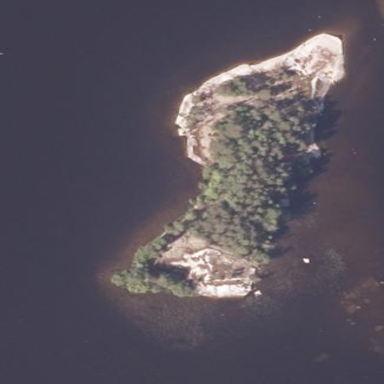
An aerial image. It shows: Islet.